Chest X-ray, AP view. Patient: 56 years old, sex F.
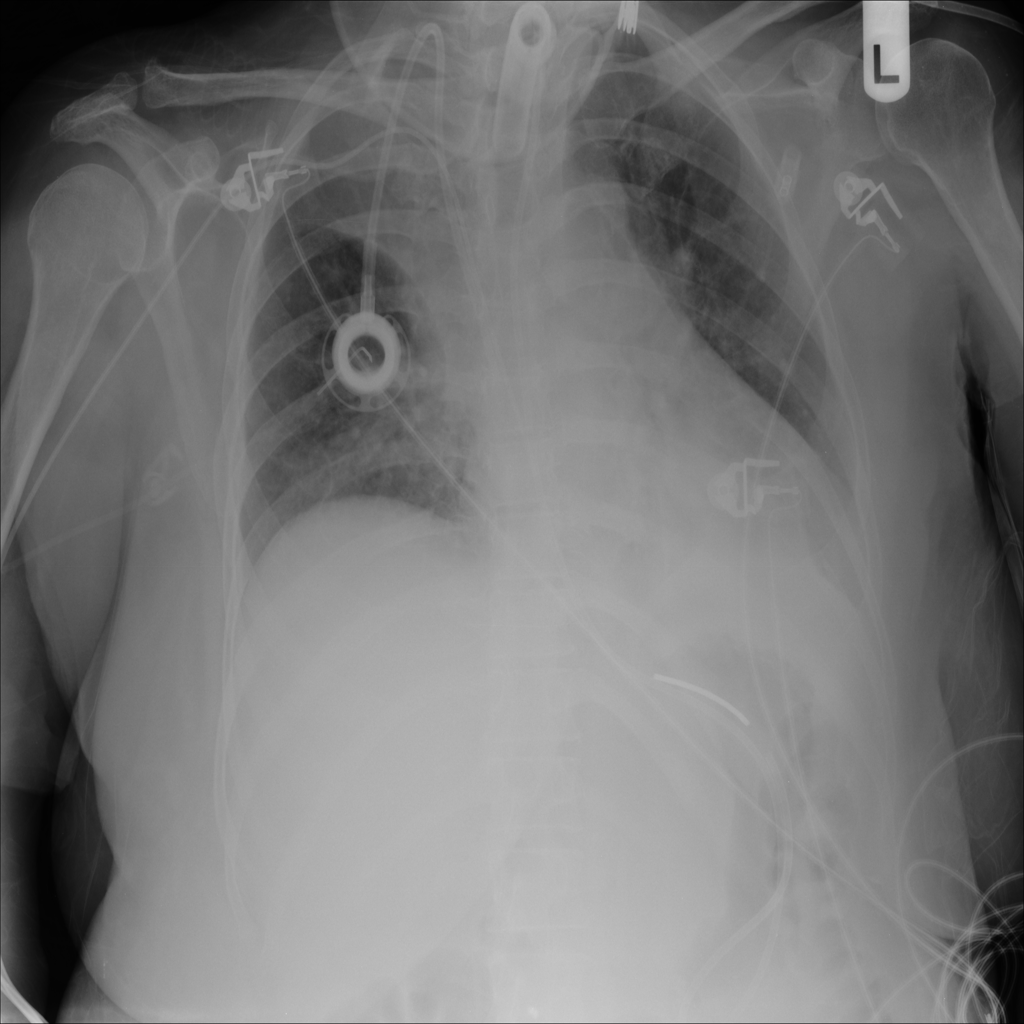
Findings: No Finding